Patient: sex F, age 62
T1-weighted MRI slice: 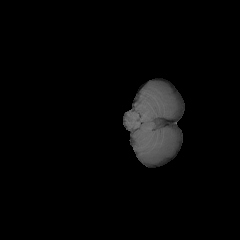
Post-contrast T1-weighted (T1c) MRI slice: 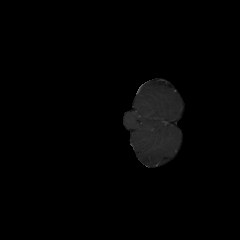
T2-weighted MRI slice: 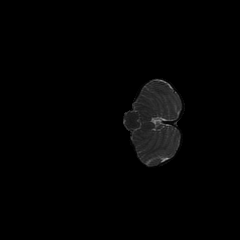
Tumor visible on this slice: no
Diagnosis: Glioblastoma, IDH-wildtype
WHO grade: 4